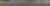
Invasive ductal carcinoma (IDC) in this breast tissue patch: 0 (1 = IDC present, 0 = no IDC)